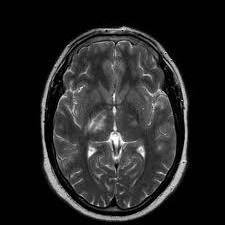
Label: notumor